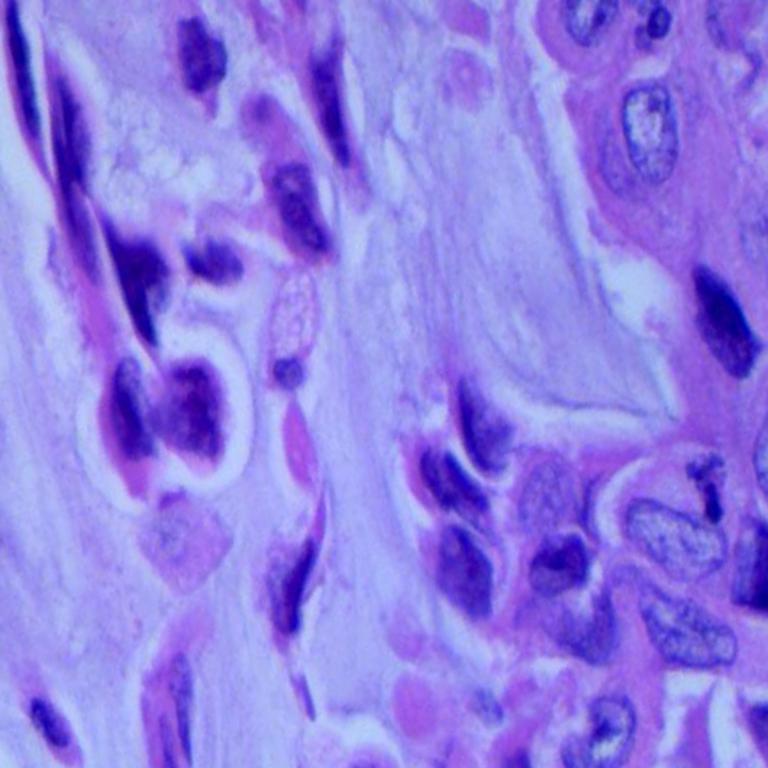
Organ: lung
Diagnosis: adenocarcinomas